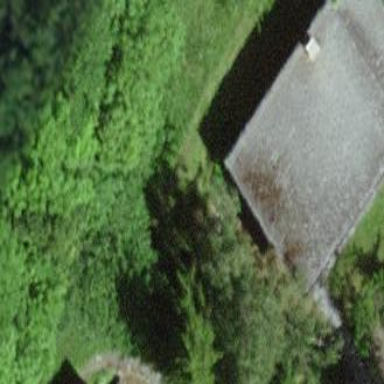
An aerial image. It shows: Simple and straightforward house.